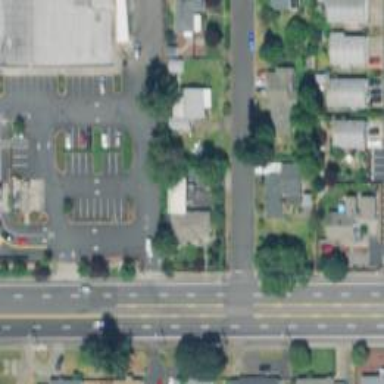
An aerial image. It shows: Residential road with asphalt surface. There is sidewalk on the left side.